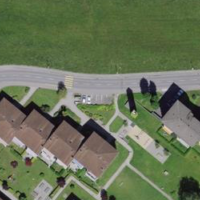
EUNIS habitat code: 55
Species observed at this site:
Circaea lutetiana